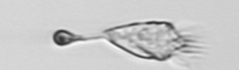
Label: Paratontonia_gracillima